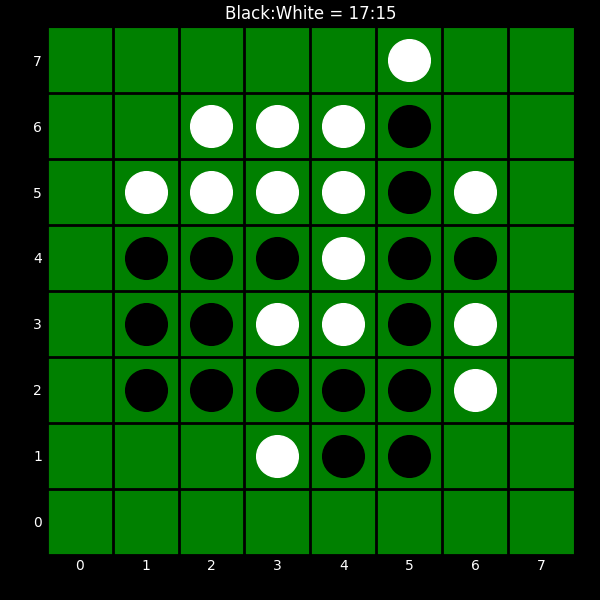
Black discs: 17
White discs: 15